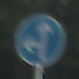
Verkehrszeichen: VorgeschriebeneFahrtrichtungGeradeausOderLinks
Umgebung: Outdoor, Nature
Tageszeit: SunriseSunset
Wetter: PartlyCloudy
Licht: Natural
Jahreszeit: NotSpecified
Kontrast: MediumContrast